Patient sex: M
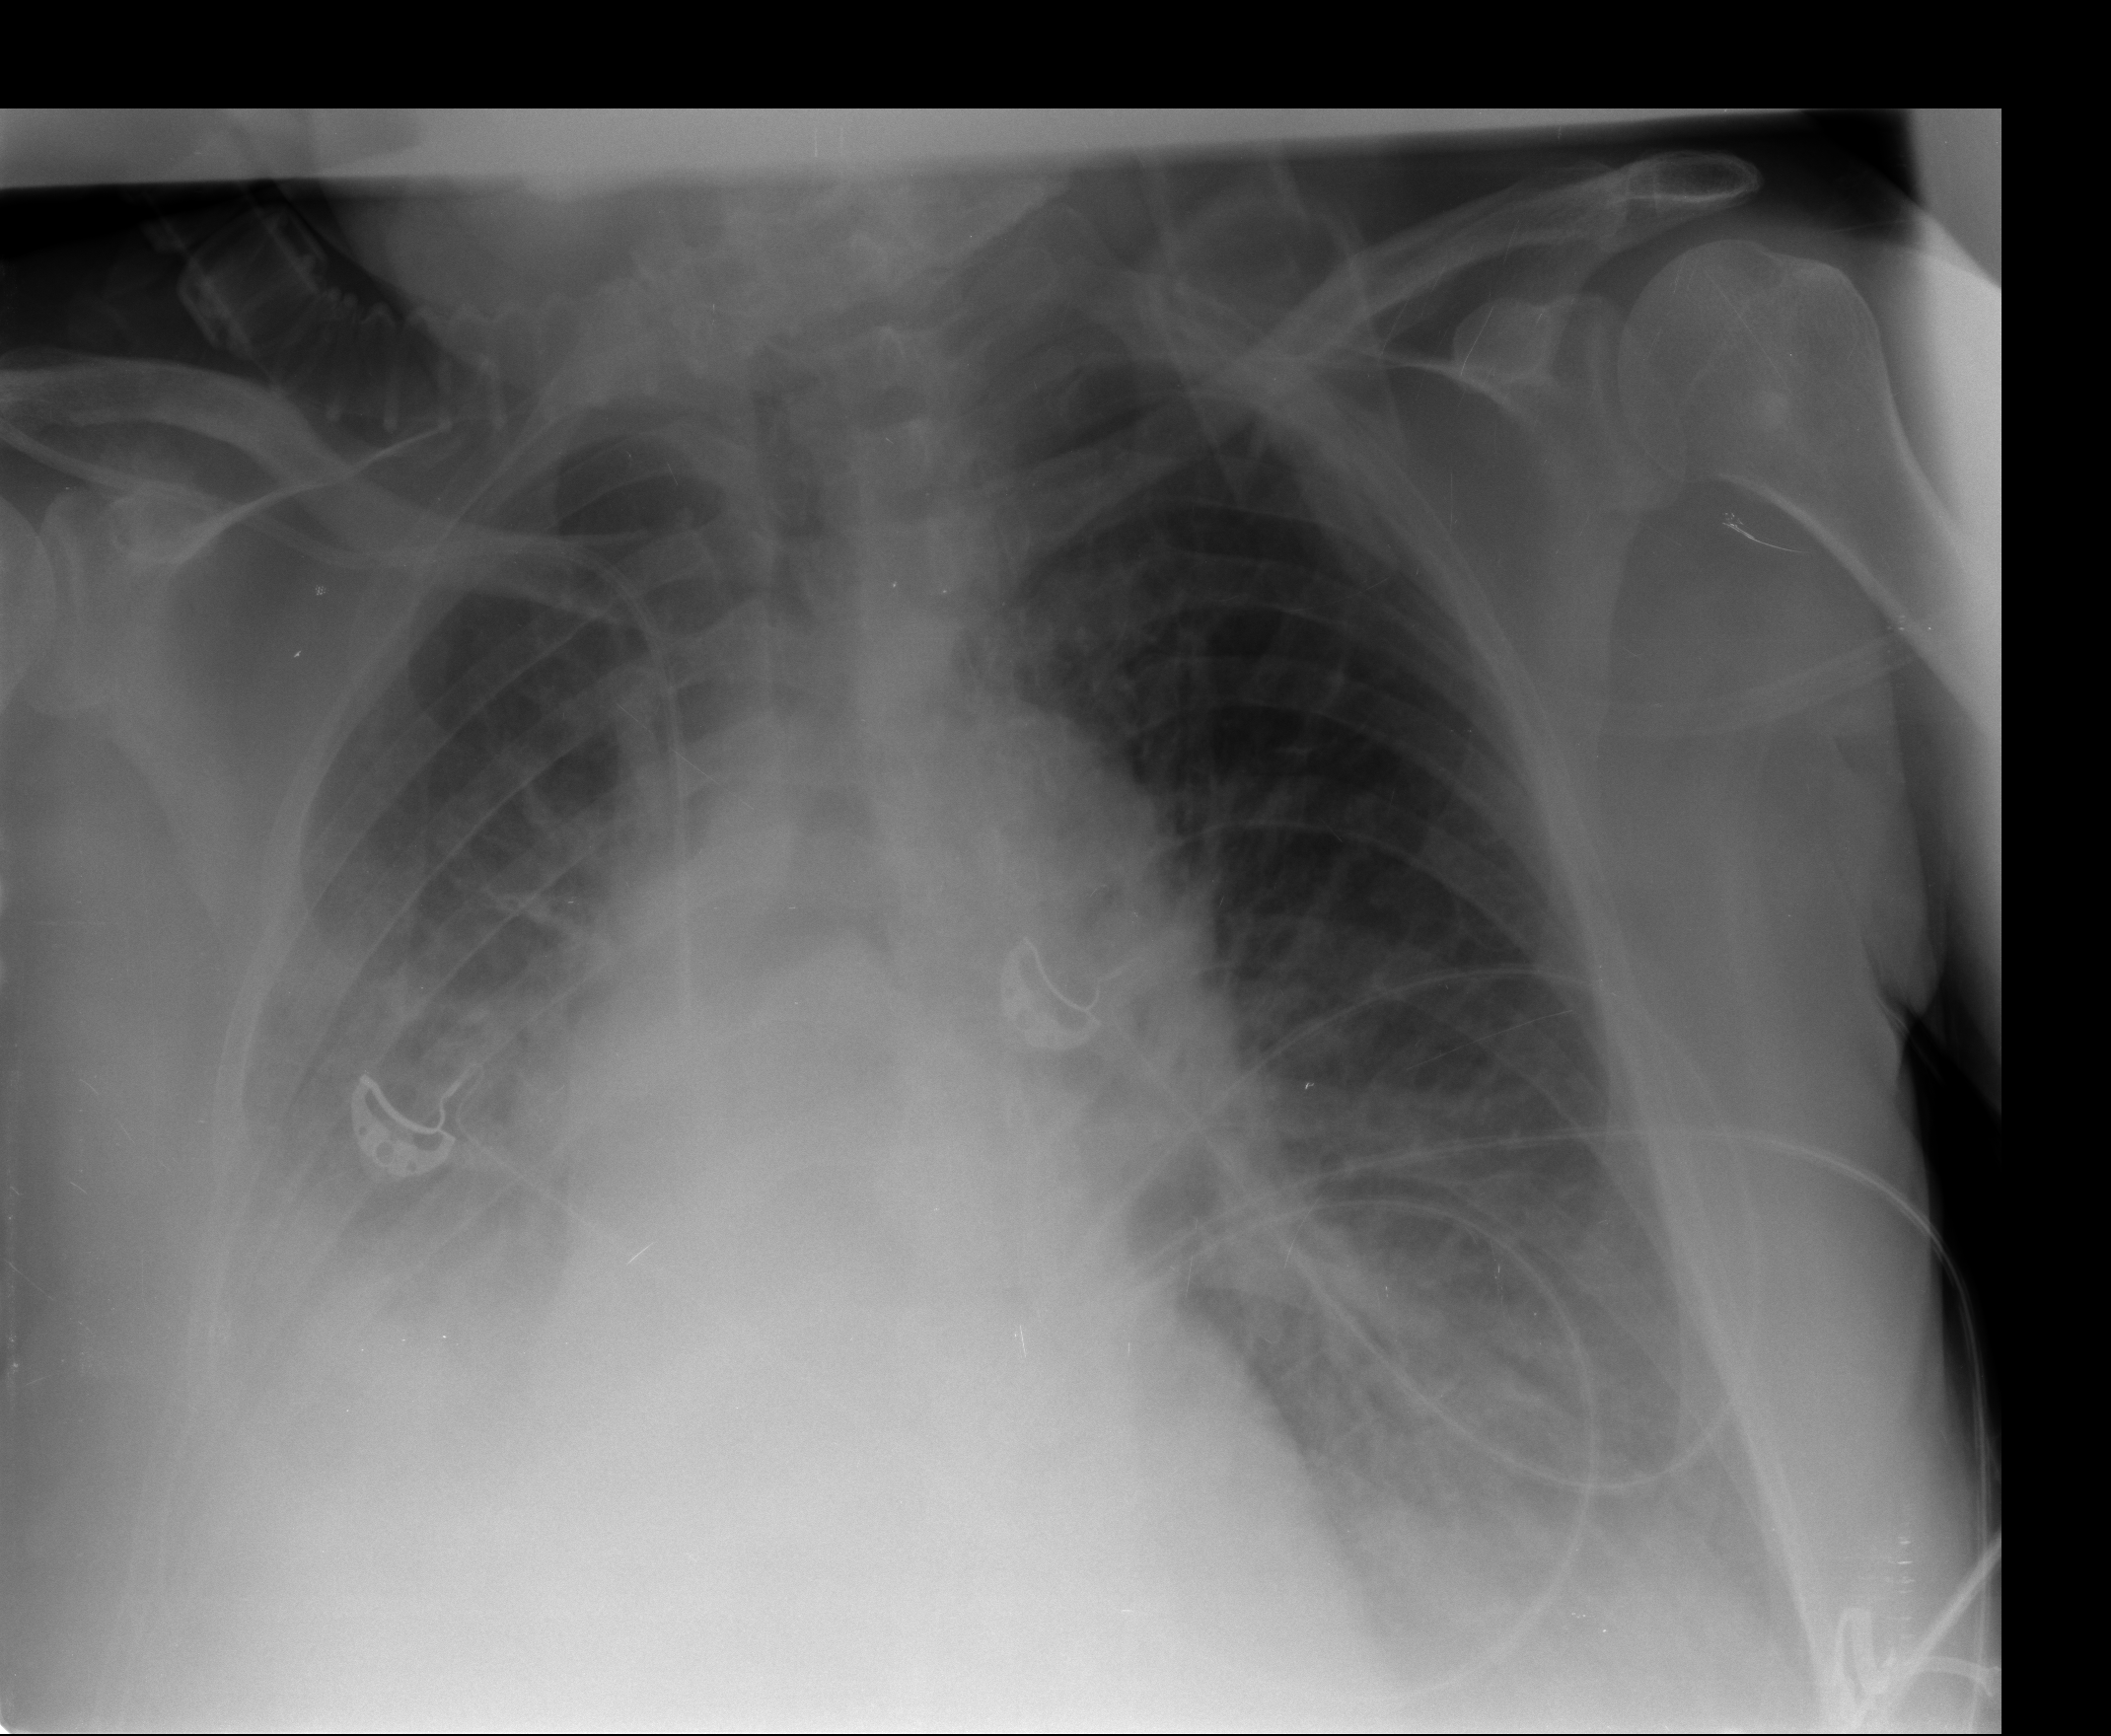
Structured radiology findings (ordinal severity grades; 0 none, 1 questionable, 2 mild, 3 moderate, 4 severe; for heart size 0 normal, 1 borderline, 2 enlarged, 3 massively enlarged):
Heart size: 2
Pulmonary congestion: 2
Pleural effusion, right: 3
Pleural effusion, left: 2
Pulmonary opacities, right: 2
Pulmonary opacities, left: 2
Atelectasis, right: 2
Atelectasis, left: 2